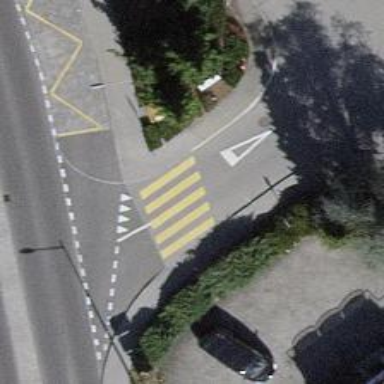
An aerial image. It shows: Zebra crossing for pedestrians.